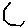
Label: hexagon